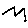
Label: zigzag